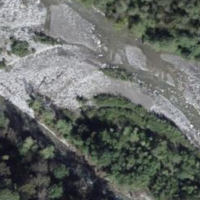
EUNIS habitat code: 15
Species observed at this site:
Polypodium vulgare